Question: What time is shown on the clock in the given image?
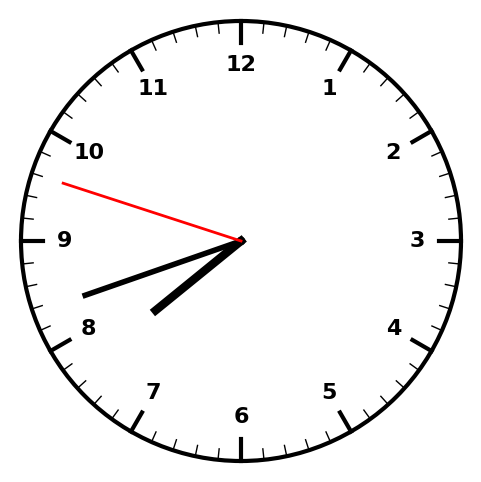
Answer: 07:41:48